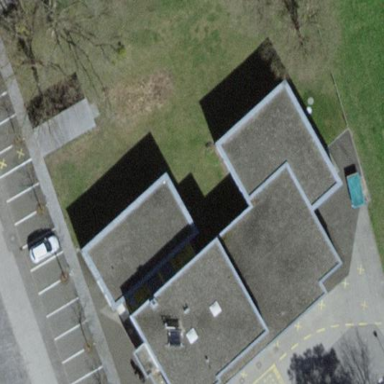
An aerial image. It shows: Commercial building.